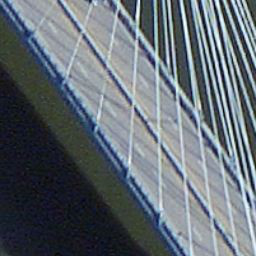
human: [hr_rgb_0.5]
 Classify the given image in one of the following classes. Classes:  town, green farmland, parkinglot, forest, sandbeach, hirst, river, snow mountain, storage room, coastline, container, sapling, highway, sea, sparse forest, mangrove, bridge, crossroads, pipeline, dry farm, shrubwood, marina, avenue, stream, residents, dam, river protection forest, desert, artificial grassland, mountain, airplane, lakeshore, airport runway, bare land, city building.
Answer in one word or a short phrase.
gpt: bridge